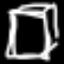
Label: square